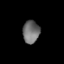
Tissue: lung
Cell type: Fibroblasts
Senescence score: 0.559
Nuclear area (px): 372
Mean DAPI intensity: 111.36